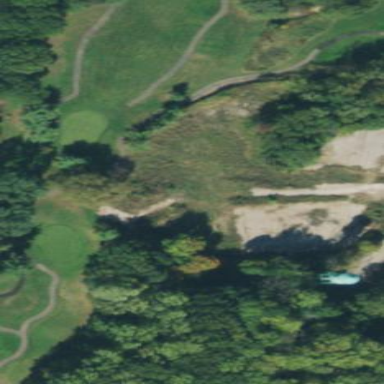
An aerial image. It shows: Golf course.